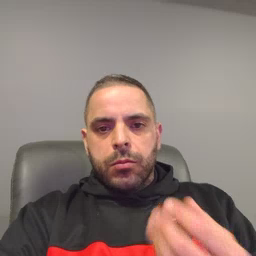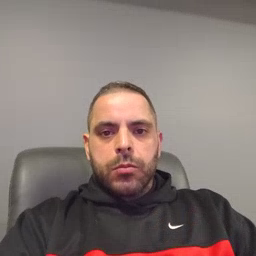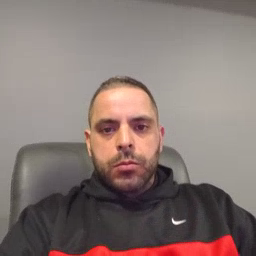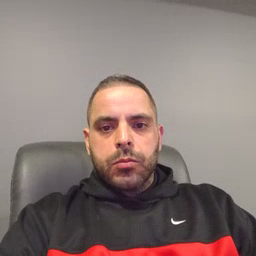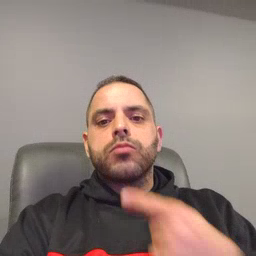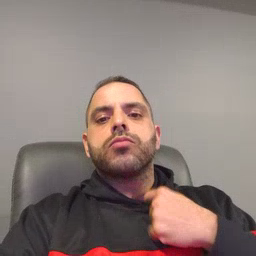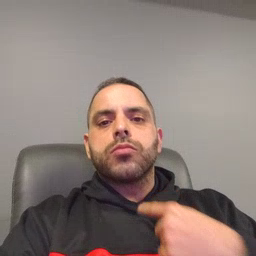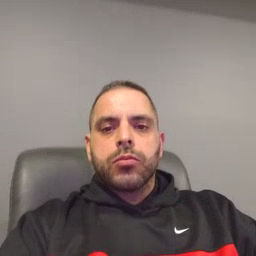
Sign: thirsty